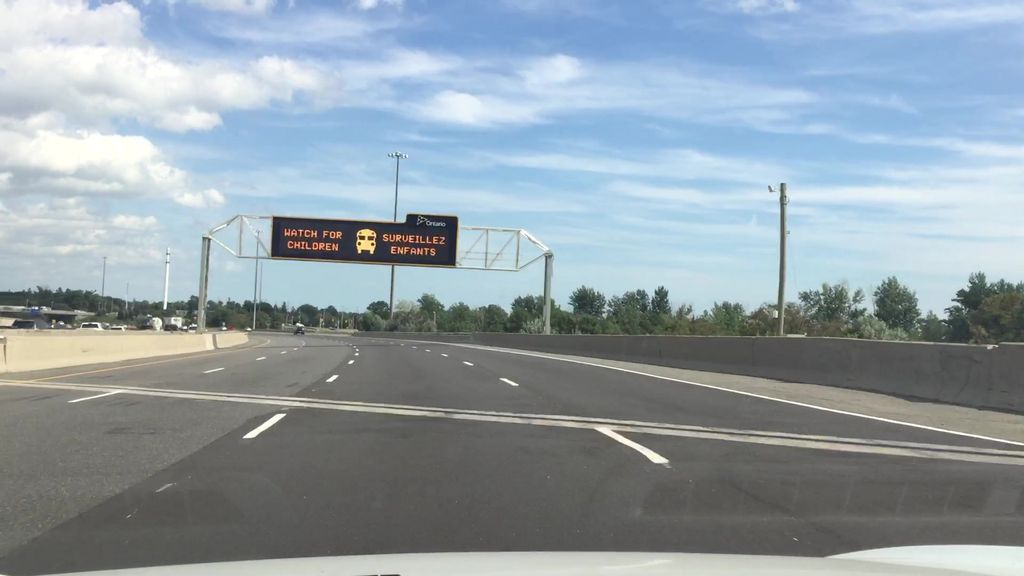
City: toronto